Brain MRI, modality: ceT1
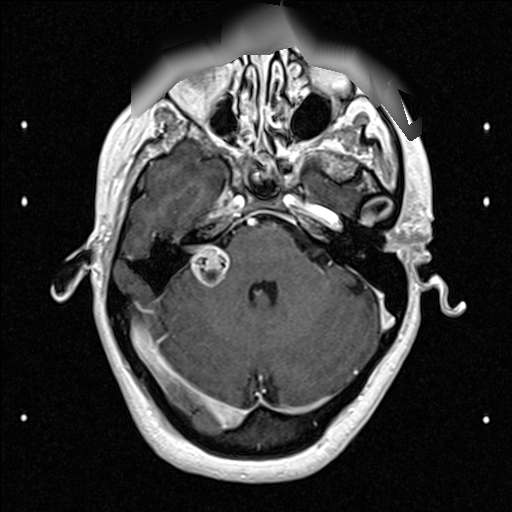